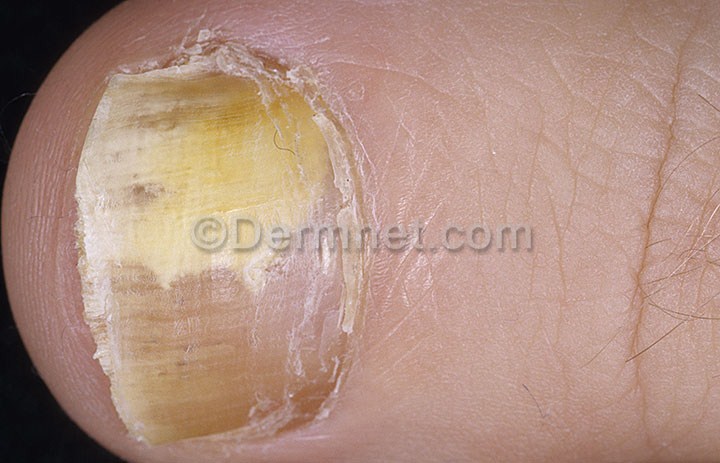
Disease: Nail Fungus and other Nail Disease